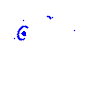
Particle: pion